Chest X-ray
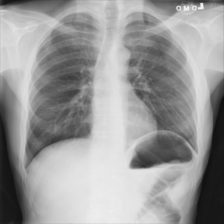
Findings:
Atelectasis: negative
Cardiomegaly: negative
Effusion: negative
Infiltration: negative
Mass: negative
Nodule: negative
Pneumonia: negative
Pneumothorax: negative
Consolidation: negative
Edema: negative
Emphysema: negative
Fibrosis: negative
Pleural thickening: negative
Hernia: negative